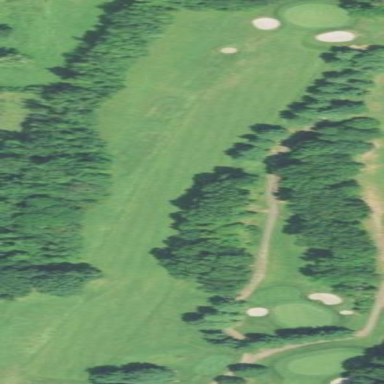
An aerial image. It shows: Golf fairway surrounded by grass.